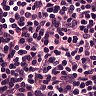
Metastatic tissue present: no